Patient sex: M
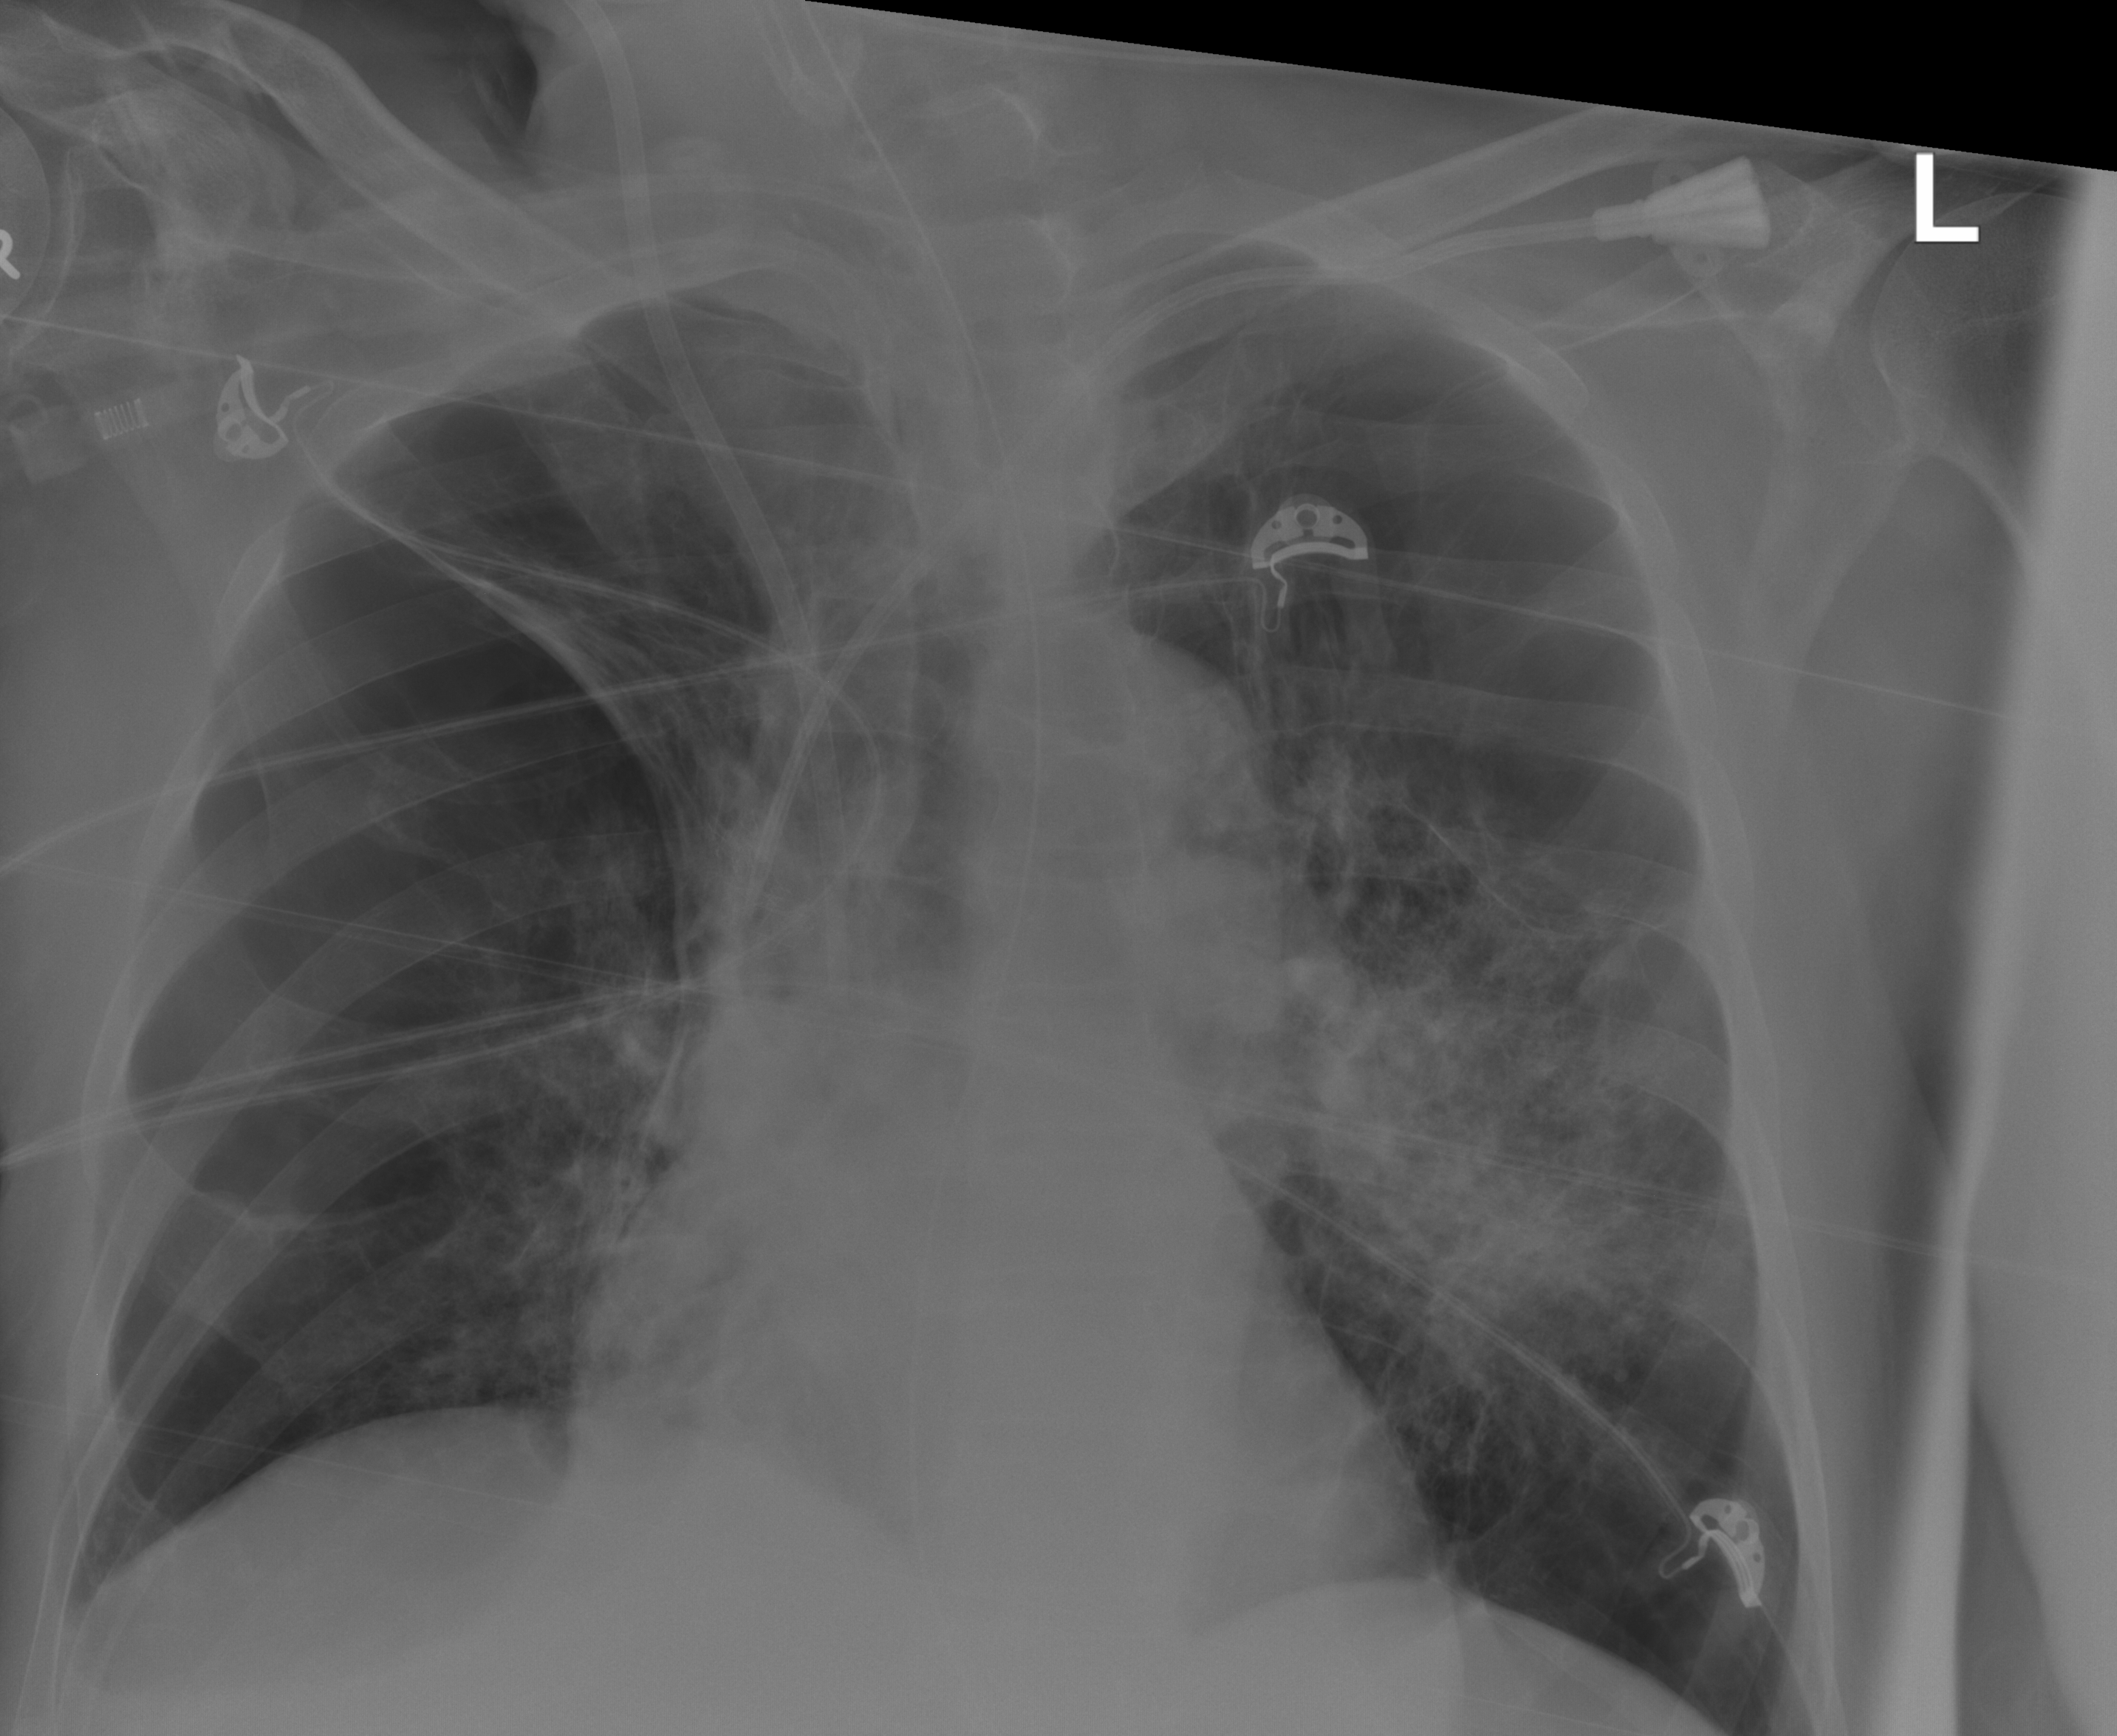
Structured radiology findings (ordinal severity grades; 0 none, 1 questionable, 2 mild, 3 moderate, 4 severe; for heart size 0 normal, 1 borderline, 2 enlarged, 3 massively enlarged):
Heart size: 0
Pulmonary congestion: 0
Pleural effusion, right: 0
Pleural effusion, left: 0
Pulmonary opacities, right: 2
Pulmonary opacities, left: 2
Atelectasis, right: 0
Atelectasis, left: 0